Chest X-ray. View position: PA
Patient age: 27
Patient sex: F
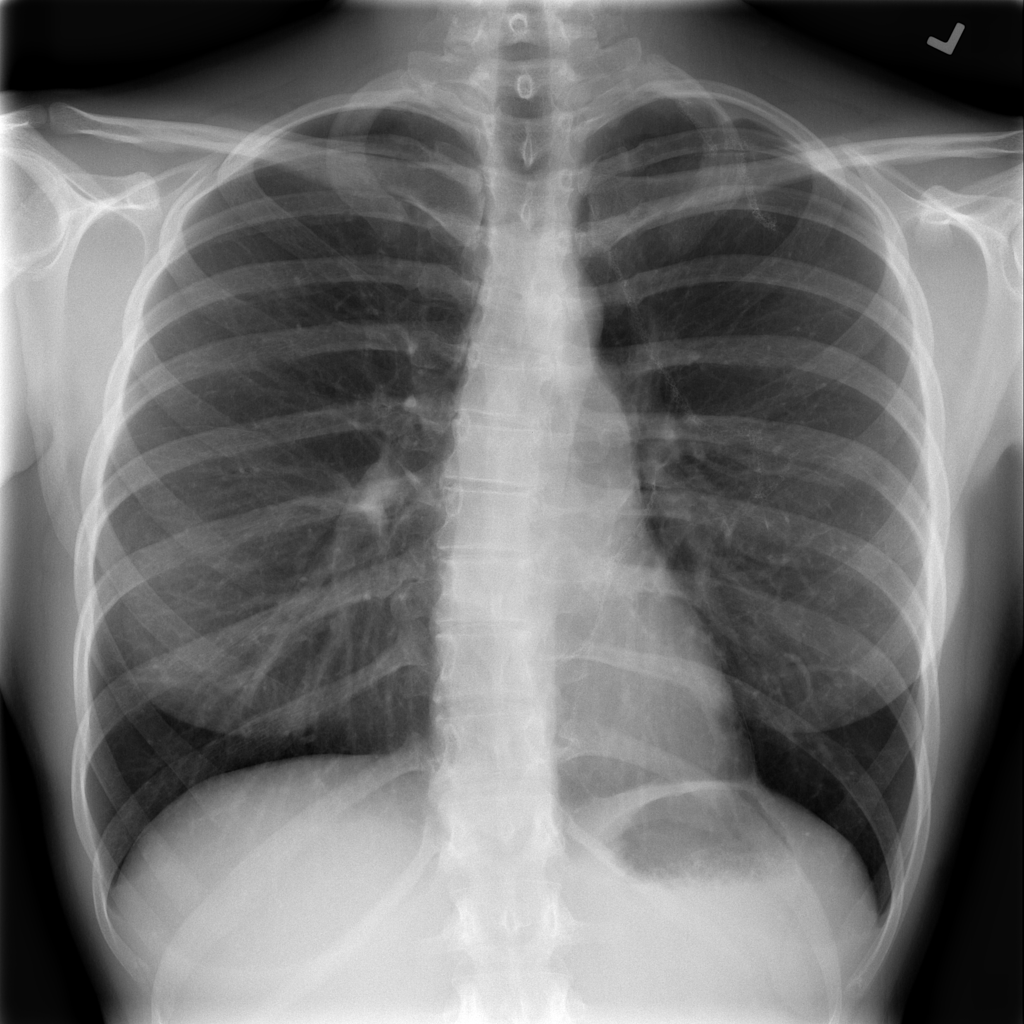
Finding: Pneumothorax